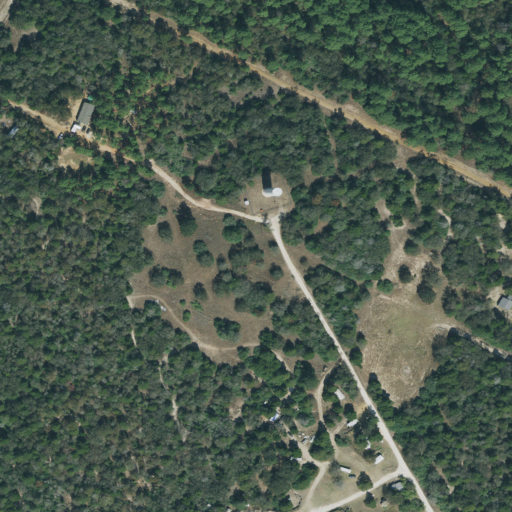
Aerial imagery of mountain in Texas named Flag Hill containing evergreen forest, deciduous forest, mixed forest, grassland, open development, shrub, and low intensity development